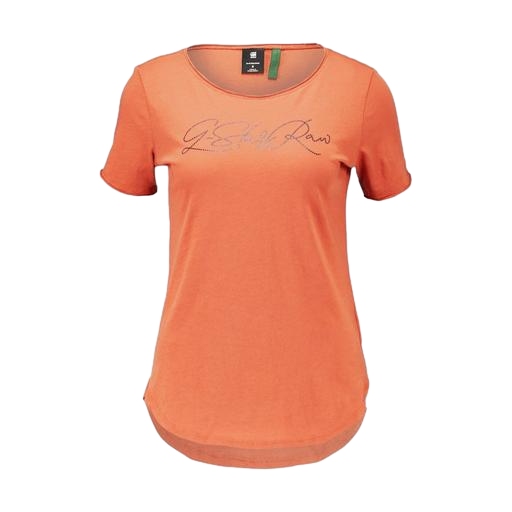
t-shirt twist graphic, orange fwrd exclusive top, orange ally hi-lo tee, white background